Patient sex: M
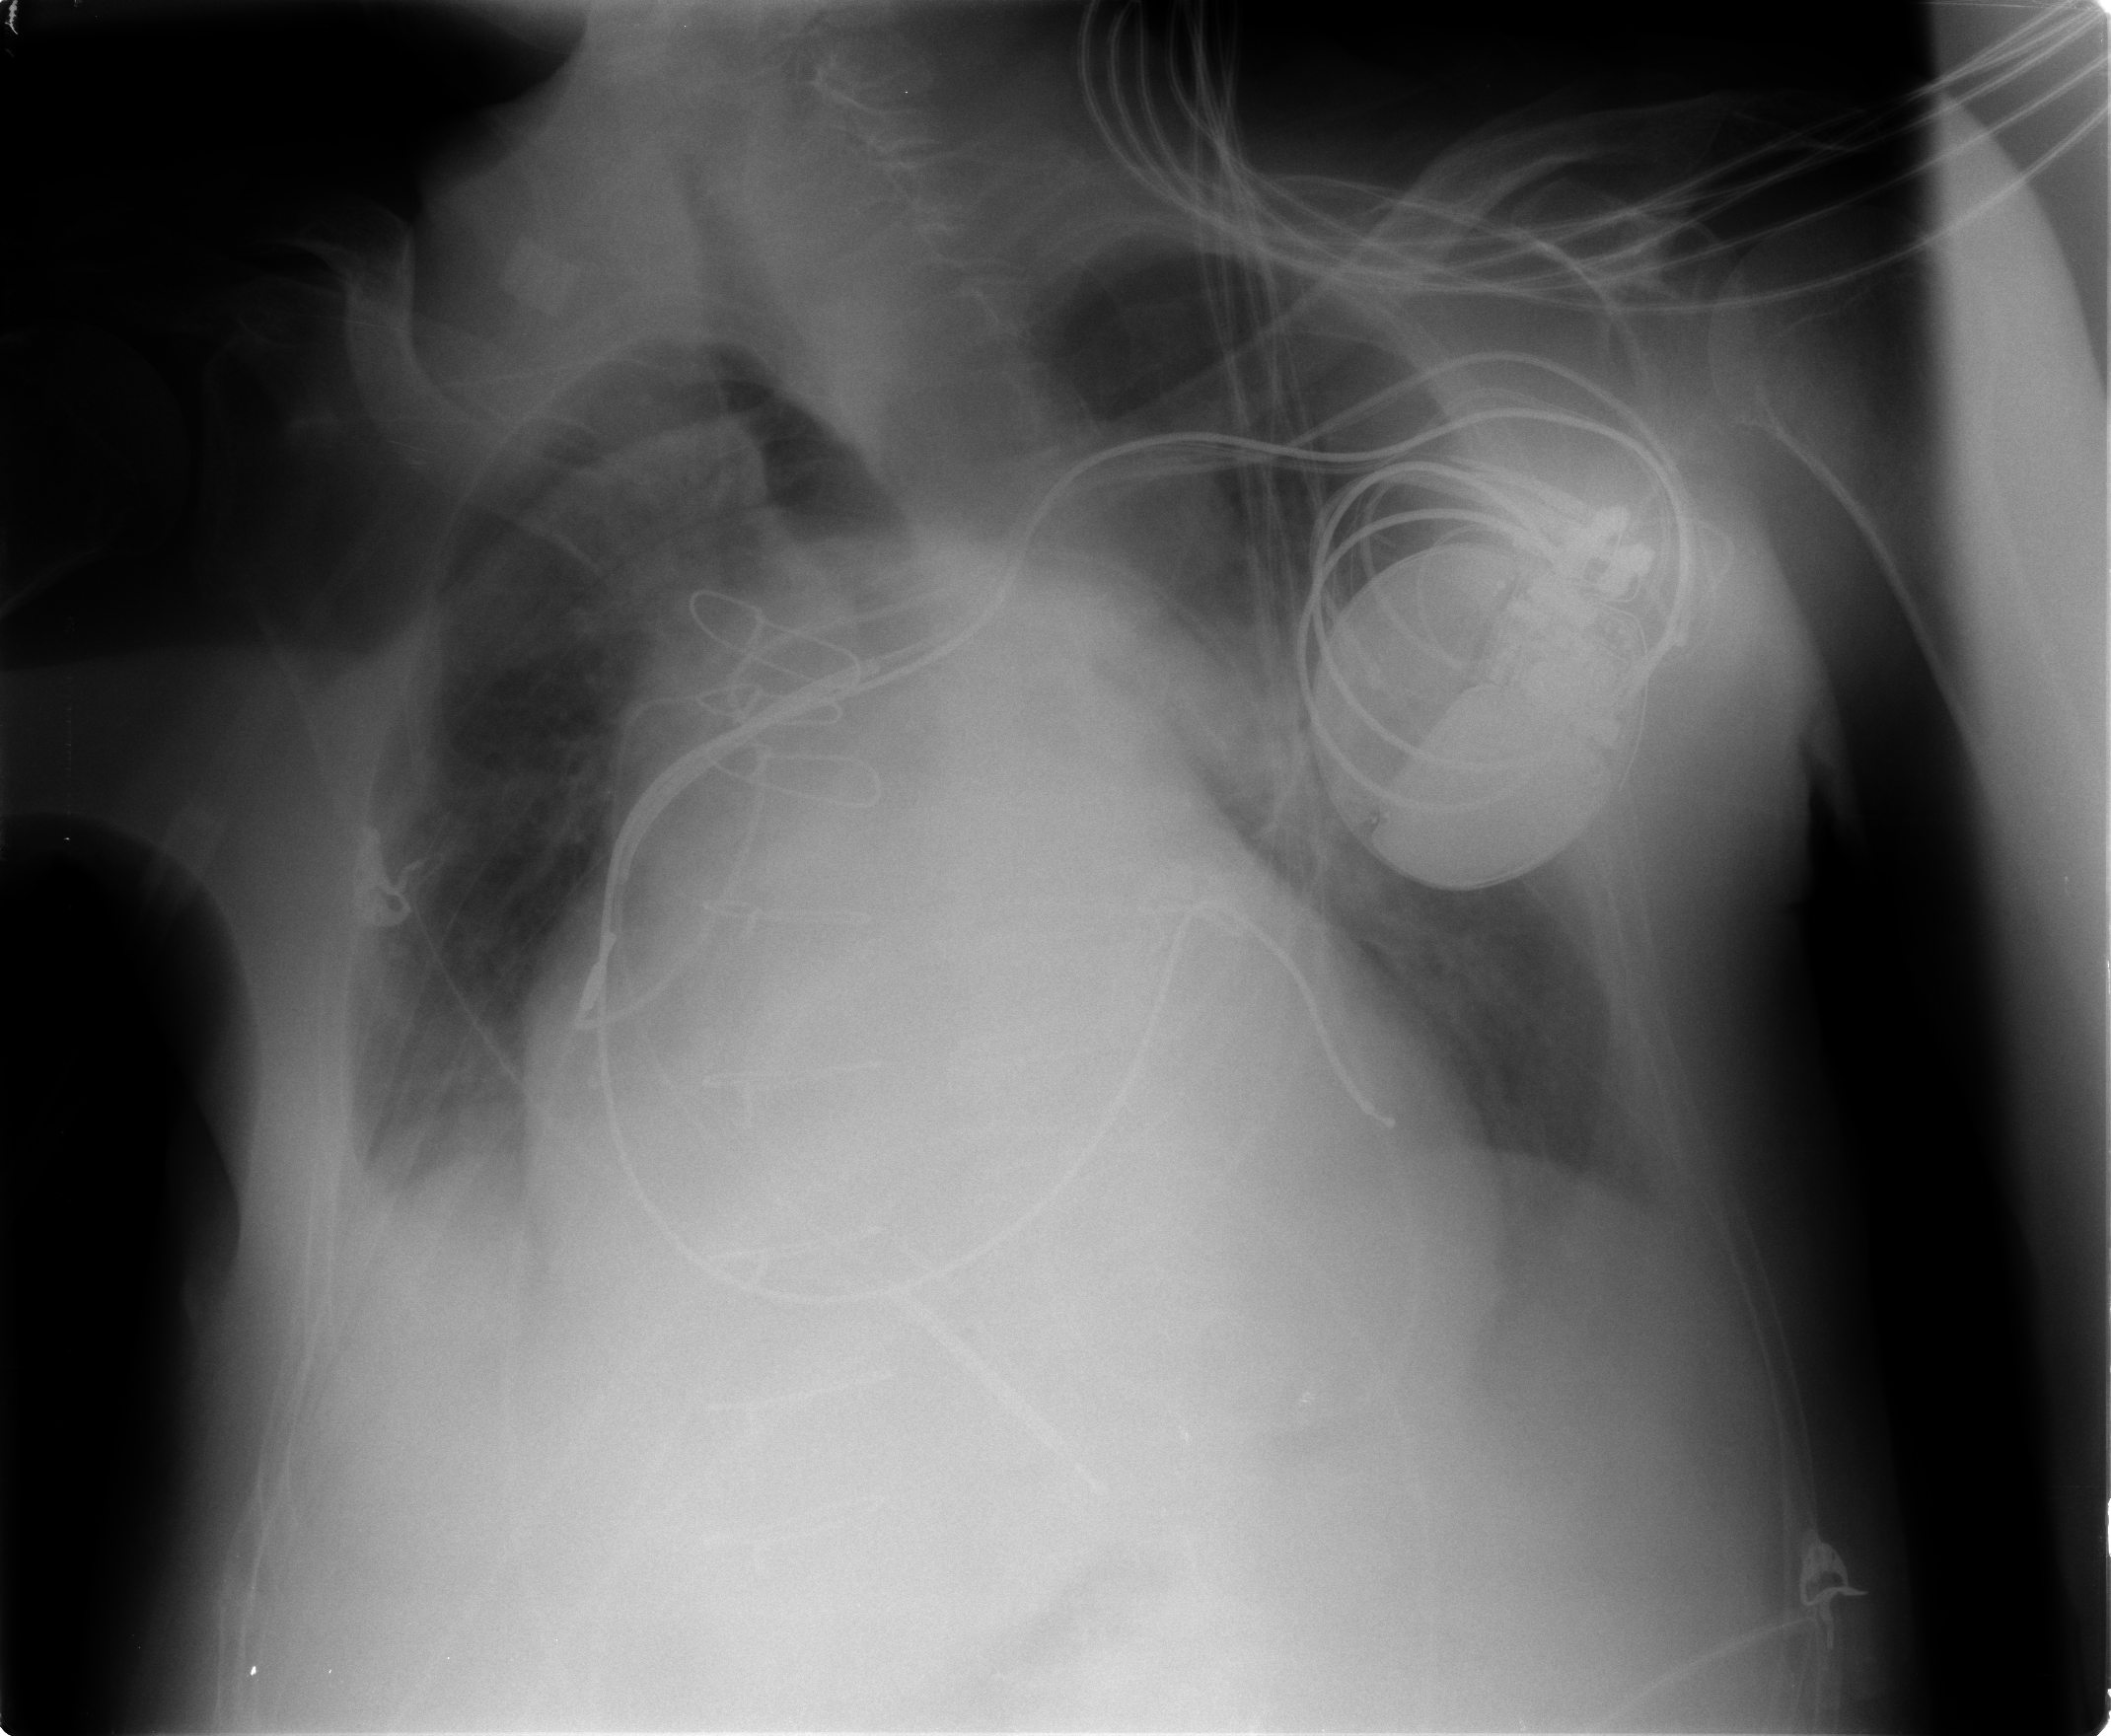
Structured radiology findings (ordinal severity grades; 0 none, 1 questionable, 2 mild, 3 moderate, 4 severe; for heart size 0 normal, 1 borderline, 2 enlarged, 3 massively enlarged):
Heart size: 3
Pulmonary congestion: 2
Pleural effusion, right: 1
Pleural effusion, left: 1
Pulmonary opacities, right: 0
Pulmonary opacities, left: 0
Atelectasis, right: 1
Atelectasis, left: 1